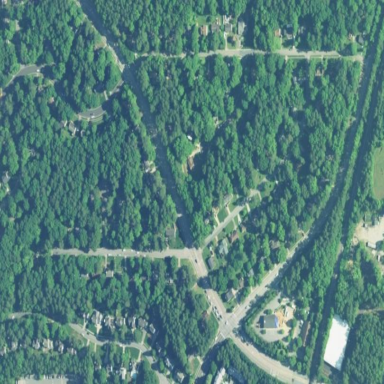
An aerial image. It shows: Residential area within neighborhood.